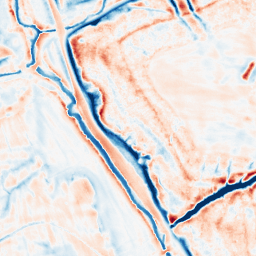
Category: edge_preserving
Decomposition family: bilateral
Decomposition parameters: d: 21
sigma_color: 150
sigma_space: 150
Upsampling method: cubic_mitchell
Upsampling parameters: scale: 8
Upsampling scale: 8